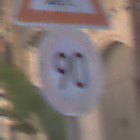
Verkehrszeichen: Geschwindigkeit90
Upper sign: UnzureichendesLichtraumprofil
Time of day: MorningAfternoon
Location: Outdoor (Urban)
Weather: Clear
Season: NotSpecified
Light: Natural